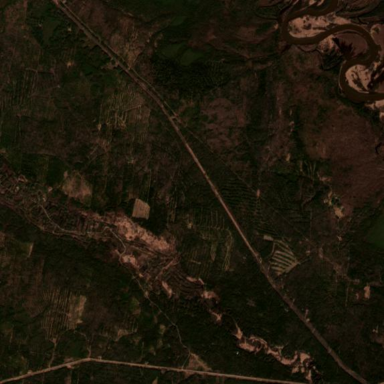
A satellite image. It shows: Scrub area designated for logging.